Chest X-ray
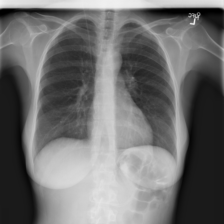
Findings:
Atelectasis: negative
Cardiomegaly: negative
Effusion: negative
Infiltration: negative
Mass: negative
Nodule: negative
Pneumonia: negative
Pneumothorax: negative
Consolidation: negative
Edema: negative
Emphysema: negative
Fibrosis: negative
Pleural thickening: positive
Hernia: negative